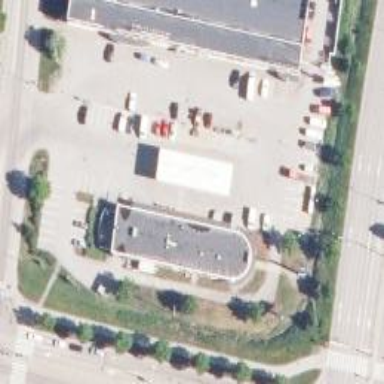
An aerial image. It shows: Convenience shop.